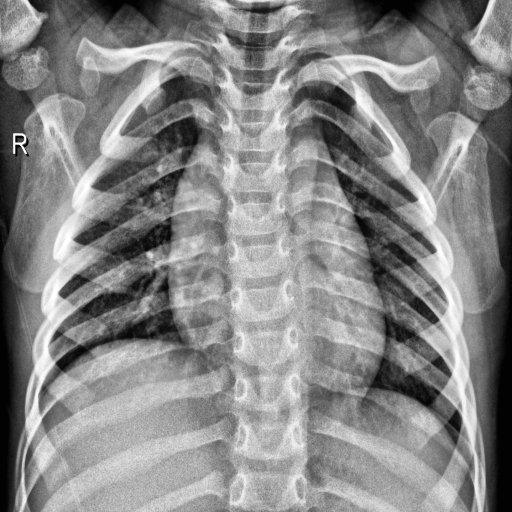
Finding: NORMAL